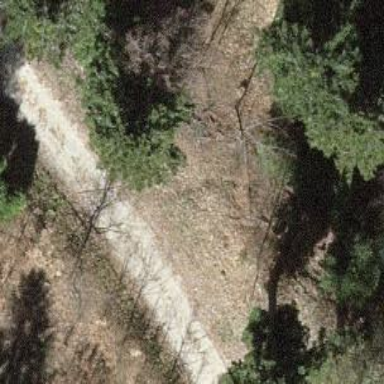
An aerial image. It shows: Unpaved track with grade 3 surface.